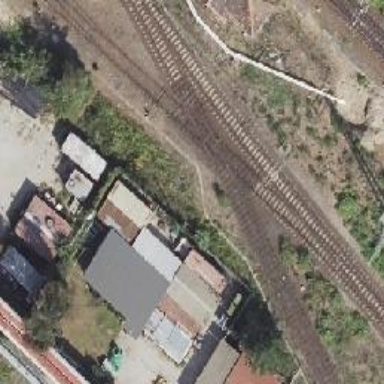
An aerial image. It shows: Railway crossing.